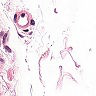
Metastatic tissue present: no